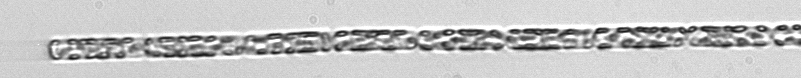
Label: Dactyliosolen_fragilissimus